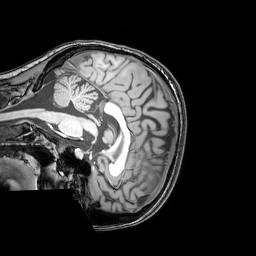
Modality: T1w
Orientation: sagittal
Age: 21
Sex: female
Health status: healthy
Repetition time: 0.081 s
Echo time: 0.037 s